Field crop: maize
Growth stage: 2
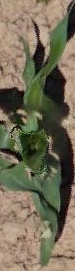
Species: maize